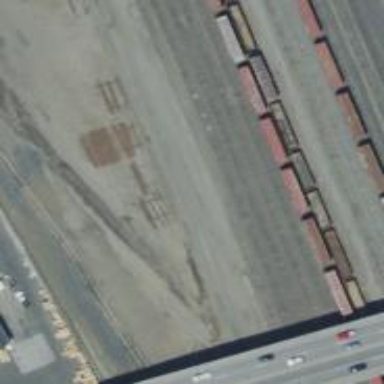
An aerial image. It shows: Railway siding with rails.